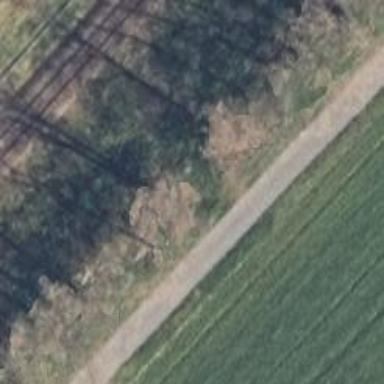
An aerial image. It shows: Asphalt cycleway.